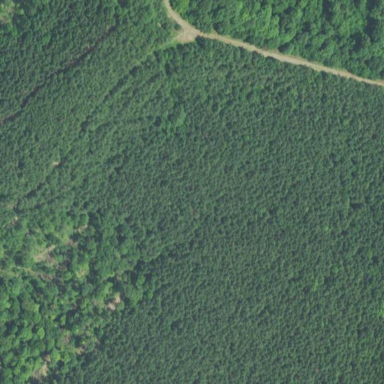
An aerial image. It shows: Woodland with evergreen needle-leaved trees.